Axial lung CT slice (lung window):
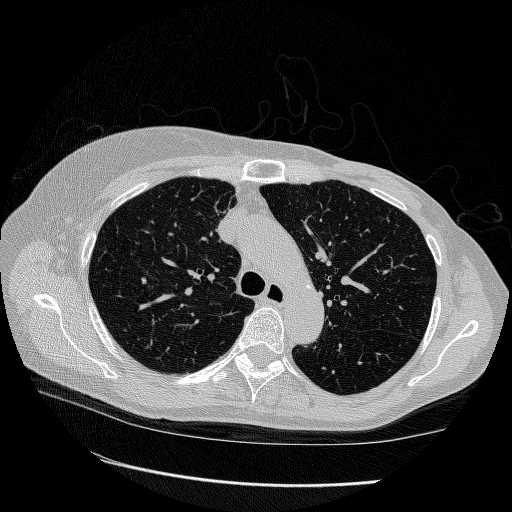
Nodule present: no